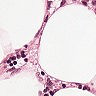
Metastatic tissue present: no